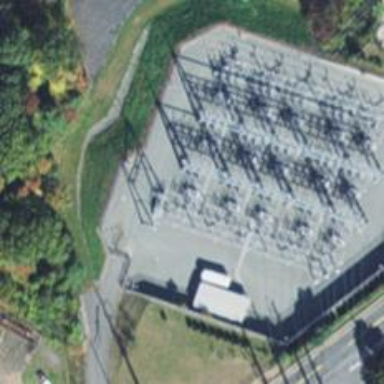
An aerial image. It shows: Switch used for power control.